Question: Consider this data from TestTable:

I need a view that will provide that most recent beginning StatusDate where IsAssist is true. For example, the most recent StatusDate where IsAssist is true is 2014-05-25. Since the immediately previous records are also IsAssist = true, I need to include those in the calculation. So the beginning of the "IsAssist Block" is 2014-05-22. This is the date I need.
How can I write a view that will provide this?
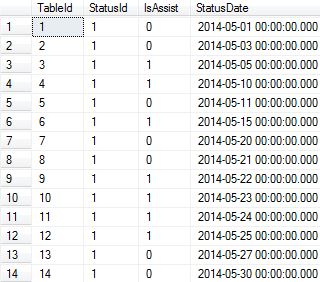
Answer: Ok - I managed to figure this out with the help of JL Peyret's response. I had to reverse the parameters for the between statement (when did MS do this? Has it always been this way?).
What it does is determine the low date by getting the StatusDate where IsAssist = 0 and is less than the max StatusDate where IsAssist = 1. The high date is simply the max StatusDate where IsAssist = 1.
Check between these dates where IsAssist = 1 and there you have it, the most recent block of records where IsAssist = 1.
I realize this isn't quite finished yet. I have to cover for the possibility that the low date calculation might fail because there aren't any records where IsAssist = 0. Details...
JL was very close and deserves credit for getting me on the right path. Thanks!
'''
select *
from TestTablewhere StatusDate
between
/* the low date */
(select max(StatusDate)
from TestTable
Where IsAssist = 0
and StatusDate < (select max(StatusDate) from TestTable s where IsAssist = 1))
and
/* the high date */
(select max(StatusDate) from TestTable s where IsAssist = 1)
and IsAssist = 1
'''